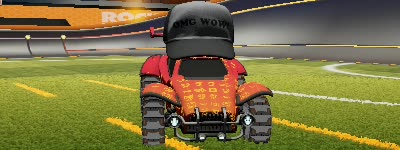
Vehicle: octane